Question: I'm trying to figure out if I'm totally mis-understanding something here.
I have a menu and submenu (dropdown style using only CSS, no javascript) and for some reason the sub-menu styles (defined by '.submenu li a') always shows up at the same style as the parent a (defined by #menu li a) even though the submenu CSS styles show up AFTER the top menu styles.
Am I mis-understanding CSS rules? I thought features defined LATER and at a lower level override the top level (for example, inline style will always override style.css styles). I'm attaching a screenshot off Firebug that shows crossing out the font sizes defined on line 275 in favour of styles defined at line 225, on the parent DOM objects.

My DOM looks like this to simplify it:
'''
<ul id="menu">
<li>
<a href="http://themes.brixwork.com/westend/about-us">about us</a>
<ul class="submenu">
<li>
<a href="http://themes.brixwork.com/westend/testimonials">Testimonials</a>
</li>
</ul>
</li>
<li>
<a href="http://themes.brixwork.com/westend/listings">listings</a>
</li>
<li>
<a href="http://themes.brixwork.com/westend/mls-search">MLS&reg; Search</a>
</li>
<li>
<a href="http://themes.brixwork.com/westend/city-guide">City Guide</a>
<ul class="submenu">
<li>
<a href="http://themes.brixwork.com/westend/city-guide/7/the-west-end-vancouver">The West End</a>
</li>
<li>
<a href="http://themes.brixwork.com/westend/city-guide/8/coal-harbour">Coal Harbour</a>
</li>
</ul>
</li>
<li>
<a href="http://themes.brixwork.com/westend/blog">blog</a>
</li>
</ul>
'''
And my CSS looks like this.
'''
#menu li a:link, #menu li a:visited {
color:#333;
text-decoration:none;
font-size:16px;
font-weight: bold;
padding-bottom: 3px;
text-transform: uppercase;
}
#menu li a:hover {
color:#333;
background-image: url('../images/pink_dots.png');
background-position: bottom left;
background-repeat: repeat-x;
}
#menu li a:active {
position:relative;
color:#333;
}
.submenu {
position:absolute;
left: -9999px;
display: block;
background-color: #DD2D77;
padding:0px 0px 0px 0px;
margin: 0px;
top:16px;
z-index: 20;
}
#menu li:hover .submenu {
left: -5px;
}
.submenu li {
text-align: left !important;
margin:0px !important;
padding: 2px 0px 3px 0px !important;
position:relative;
display: block;
width: auto;
float: none;
text-align: left;
}
.submenu li:hover {
}
.submenu li a:link, .submenu li a:visited {
color:#fff;
text-align: left;
font-size:12px;
font-weight: normal;
margin: 0px;
white-space:nowrap;
display: block;
padding:3px 7px 5px 7px !important;
min-width: auto;
zoom: normal;
}
.submenu li a:hover, .submenu li a:active {
color:#fff !important;
background-image: none !important;
background-color: #73AA12;
}
'''
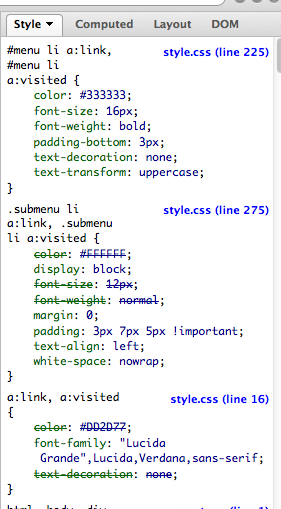
Answer: The 'id' selector has more than your other selector.
Increase the specificity, which is favoured over '!important'.